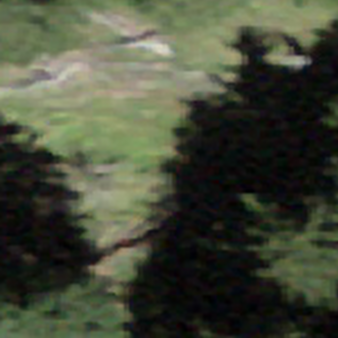
Label: other